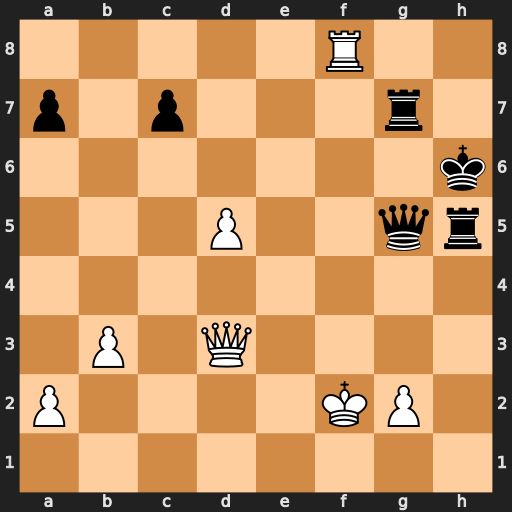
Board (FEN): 5R2/p1p3r1/7k/3P2qr/8/1P1Q4/P4KP1/8
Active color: w
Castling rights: -
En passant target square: -
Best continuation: Rh8+ Rh7 Rxh7#